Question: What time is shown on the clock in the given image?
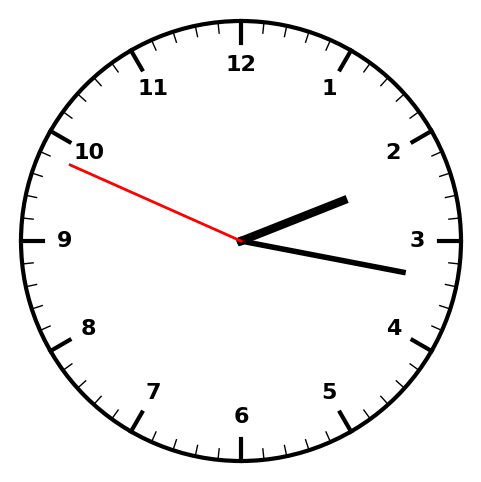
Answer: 02:16:49